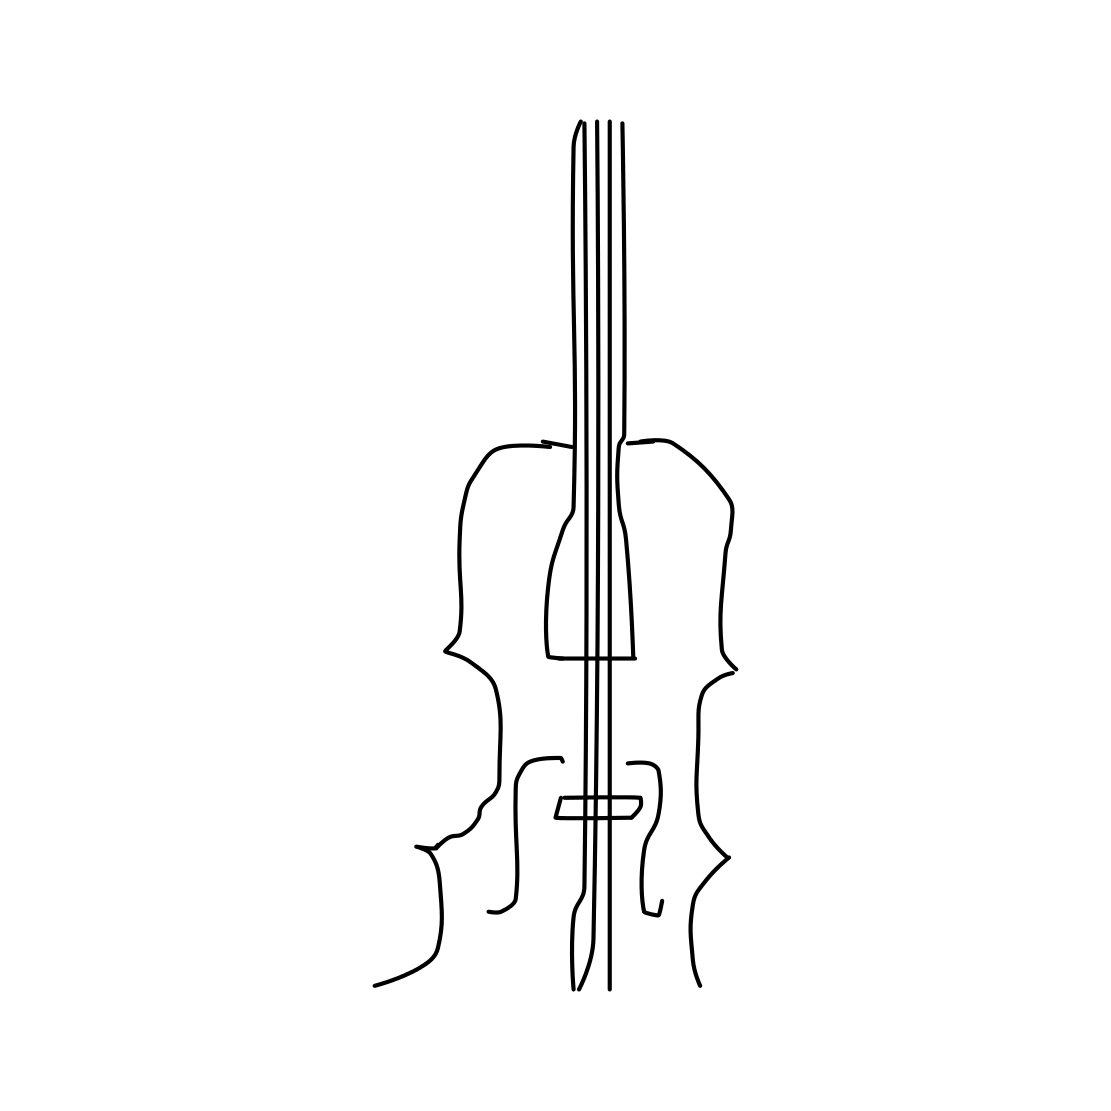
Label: violin